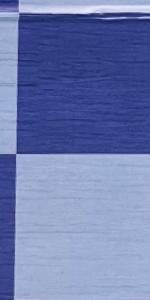
Label: Empty